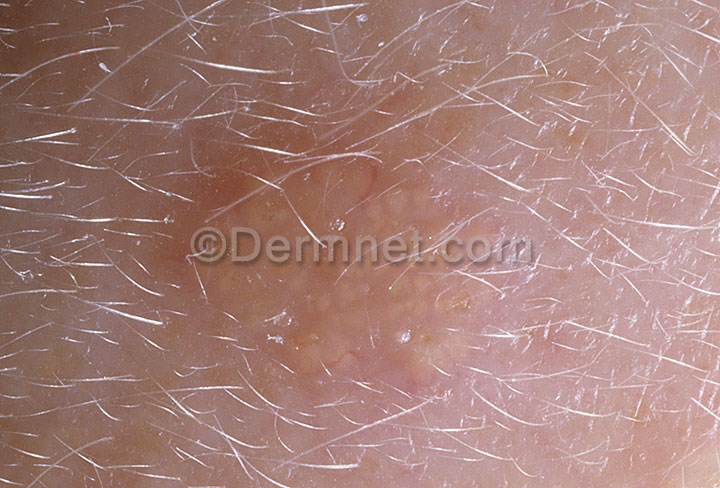
Disease: Seborrheic Keratoses and other Benign Tumors